Question: As it can be tested in the <URL>, handsontable supports cell alignment:
- - - - - - - - -
Here a screenshot:

I can access the data with:
'''
$('#table-wrapper').handsontable('getData')
'''
But how can I access the cell alignment?
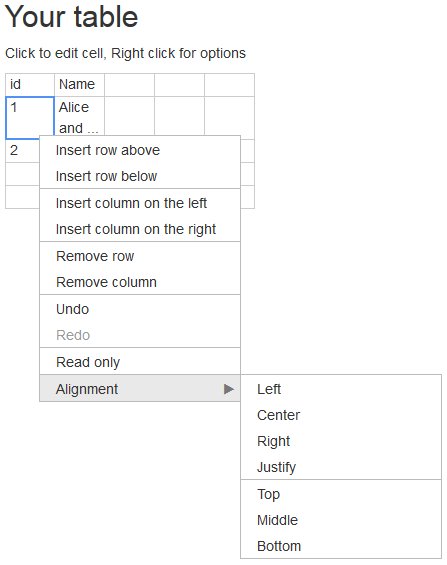
Answer: I think I found the solution. There is a <URL> called 'getCellMeta'. It returns an array containing an 'className' entry.
It can be accessed:
'''
var cellMeta = $('#table-wrapper').handsontable('getCellMeta', 0, 0);
var className = cellMeta['className']; //String containing the information.
'''
Values are:
- - 'htLeft'- 'htCenter'- 'htRight'- 'htJustify'- - 'htTop'- 'htMiddle'- 'htBottom'
Of course you can have a combination of two values (for horizontal and vertical) separated with a space.